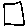
Label: square